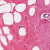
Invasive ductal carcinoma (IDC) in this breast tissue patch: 0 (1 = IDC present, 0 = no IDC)